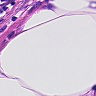
Metastatic tissue present: no